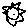
Label: sun